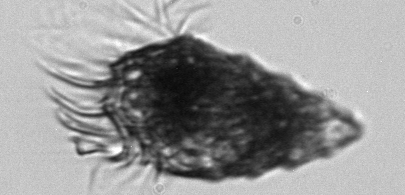
Label: Laboea_strobila